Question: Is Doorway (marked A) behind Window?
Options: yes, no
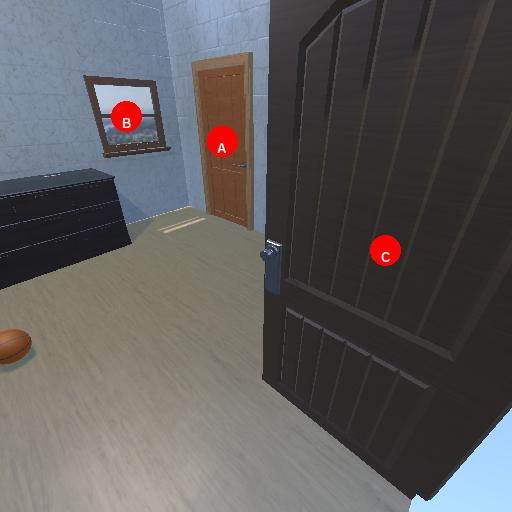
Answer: yes